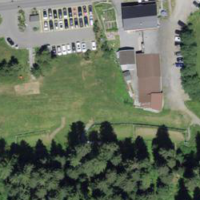
EUNIS habitat code: 53
Species observed at this site:
Corvus corone
Passer domesticus
Pyrrhocorax graculus
Parus major
Spinus spinus